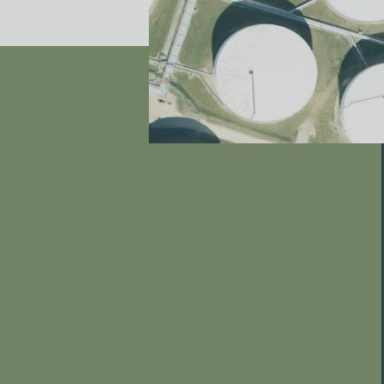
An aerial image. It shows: Storage tank building.